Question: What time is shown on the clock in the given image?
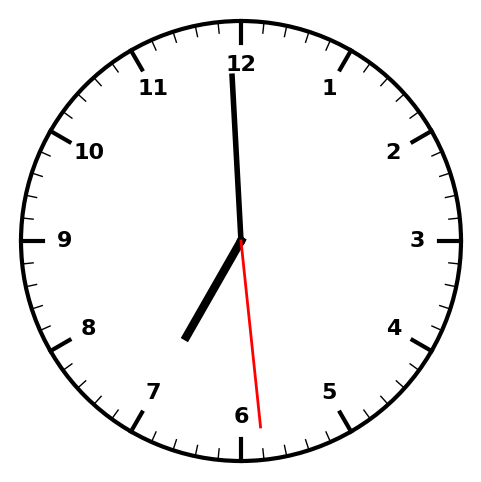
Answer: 06:59:29